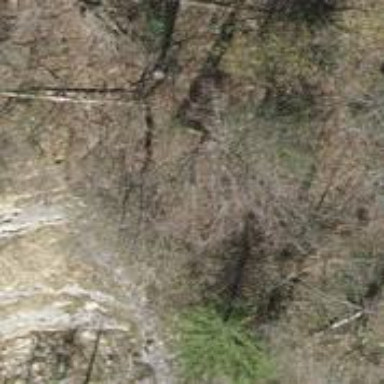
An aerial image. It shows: Natural cliff.